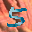
Label: 5